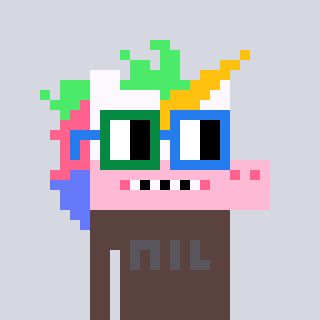
a pixel art character with square green and blue glasses, a unicorn-shaped head and a darkbrown-colored body on a cool background